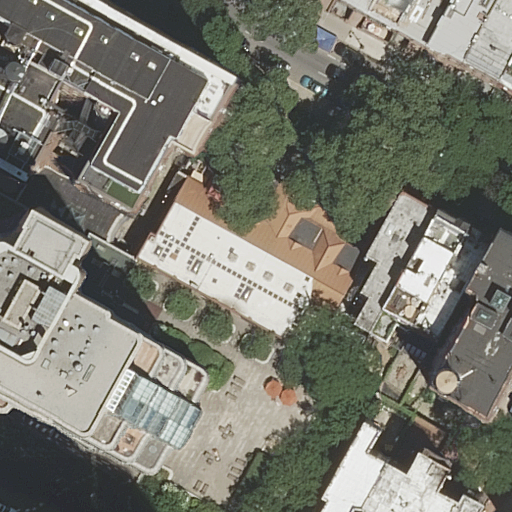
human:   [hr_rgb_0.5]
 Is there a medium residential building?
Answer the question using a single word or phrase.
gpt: yes

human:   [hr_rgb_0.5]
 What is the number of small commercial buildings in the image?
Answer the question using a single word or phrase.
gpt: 0

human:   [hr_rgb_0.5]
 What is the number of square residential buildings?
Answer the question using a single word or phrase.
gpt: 0

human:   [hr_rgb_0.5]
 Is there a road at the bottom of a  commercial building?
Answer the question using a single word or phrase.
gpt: no

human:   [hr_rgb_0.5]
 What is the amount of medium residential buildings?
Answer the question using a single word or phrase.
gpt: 7

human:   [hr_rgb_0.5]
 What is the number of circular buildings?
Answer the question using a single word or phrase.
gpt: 0

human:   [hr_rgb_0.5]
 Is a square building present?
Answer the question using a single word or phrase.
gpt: no

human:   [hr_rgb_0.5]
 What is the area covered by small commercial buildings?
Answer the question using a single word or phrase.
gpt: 0m2

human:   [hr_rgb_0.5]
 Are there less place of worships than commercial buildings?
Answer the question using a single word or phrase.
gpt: no

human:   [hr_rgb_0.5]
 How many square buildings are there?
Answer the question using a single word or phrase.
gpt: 0

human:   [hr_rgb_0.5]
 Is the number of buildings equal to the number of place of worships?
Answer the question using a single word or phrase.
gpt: no

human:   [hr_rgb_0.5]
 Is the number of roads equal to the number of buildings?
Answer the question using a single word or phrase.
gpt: no

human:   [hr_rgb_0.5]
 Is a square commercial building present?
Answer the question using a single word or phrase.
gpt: no

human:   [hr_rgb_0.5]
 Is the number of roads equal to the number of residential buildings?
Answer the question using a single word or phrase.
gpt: no

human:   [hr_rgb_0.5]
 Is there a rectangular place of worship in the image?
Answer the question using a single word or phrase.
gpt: no

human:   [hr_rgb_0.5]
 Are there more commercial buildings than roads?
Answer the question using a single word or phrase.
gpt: no

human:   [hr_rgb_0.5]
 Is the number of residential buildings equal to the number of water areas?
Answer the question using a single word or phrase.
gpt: no

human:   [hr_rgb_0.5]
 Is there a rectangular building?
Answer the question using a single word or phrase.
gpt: yes

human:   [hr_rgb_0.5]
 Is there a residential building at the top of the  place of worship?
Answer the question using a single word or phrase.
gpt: yes

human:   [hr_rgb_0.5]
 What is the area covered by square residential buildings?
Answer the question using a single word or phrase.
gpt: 0m2

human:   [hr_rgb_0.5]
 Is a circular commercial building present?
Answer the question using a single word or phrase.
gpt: no

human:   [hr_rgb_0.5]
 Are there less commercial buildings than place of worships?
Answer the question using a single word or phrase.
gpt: yes

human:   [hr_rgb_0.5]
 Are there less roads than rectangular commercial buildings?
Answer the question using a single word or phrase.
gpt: no

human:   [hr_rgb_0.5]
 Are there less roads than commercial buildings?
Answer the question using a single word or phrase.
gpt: no

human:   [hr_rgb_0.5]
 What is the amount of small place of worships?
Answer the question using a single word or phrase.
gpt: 0

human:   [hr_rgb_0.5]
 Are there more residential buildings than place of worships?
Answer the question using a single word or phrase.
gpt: yes

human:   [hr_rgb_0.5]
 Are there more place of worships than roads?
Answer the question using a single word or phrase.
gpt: no

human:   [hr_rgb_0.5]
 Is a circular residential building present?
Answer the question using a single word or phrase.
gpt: no

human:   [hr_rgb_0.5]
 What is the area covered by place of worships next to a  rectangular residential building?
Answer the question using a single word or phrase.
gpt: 958m2

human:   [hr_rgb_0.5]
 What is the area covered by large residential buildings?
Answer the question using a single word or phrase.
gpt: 1494m2

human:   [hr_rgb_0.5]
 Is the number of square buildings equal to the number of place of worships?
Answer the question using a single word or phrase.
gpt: no

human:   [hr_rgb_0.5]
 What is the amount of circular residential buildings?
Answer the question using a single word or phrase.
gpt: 0

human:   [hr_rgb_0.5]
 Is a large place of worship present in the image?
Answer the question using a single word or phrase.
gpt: yes

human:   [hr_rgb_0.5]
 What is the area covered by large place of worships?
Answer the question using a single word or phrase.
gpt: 958m2

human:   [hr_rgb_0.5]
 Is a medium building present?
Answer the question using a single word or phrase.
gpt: yes

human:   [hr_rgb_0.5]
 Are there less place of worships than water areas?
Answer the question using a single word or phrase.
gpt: no